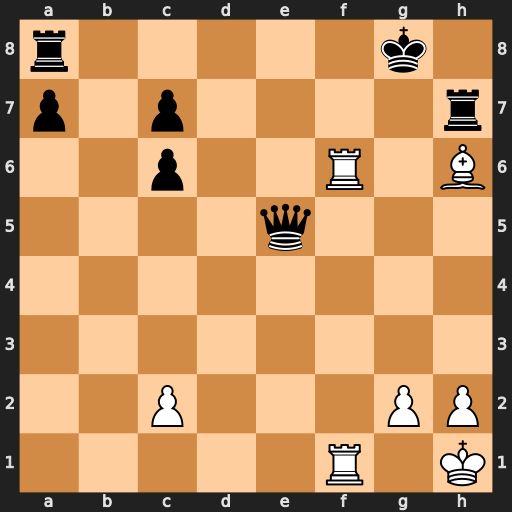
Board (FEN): r5k1/p1p4r/2p2R1B/4q3/8/8/2P3PP/5R1K
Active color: w
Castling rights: -
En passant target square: -
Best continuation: Rf8+ Rxf8 Rxf8#